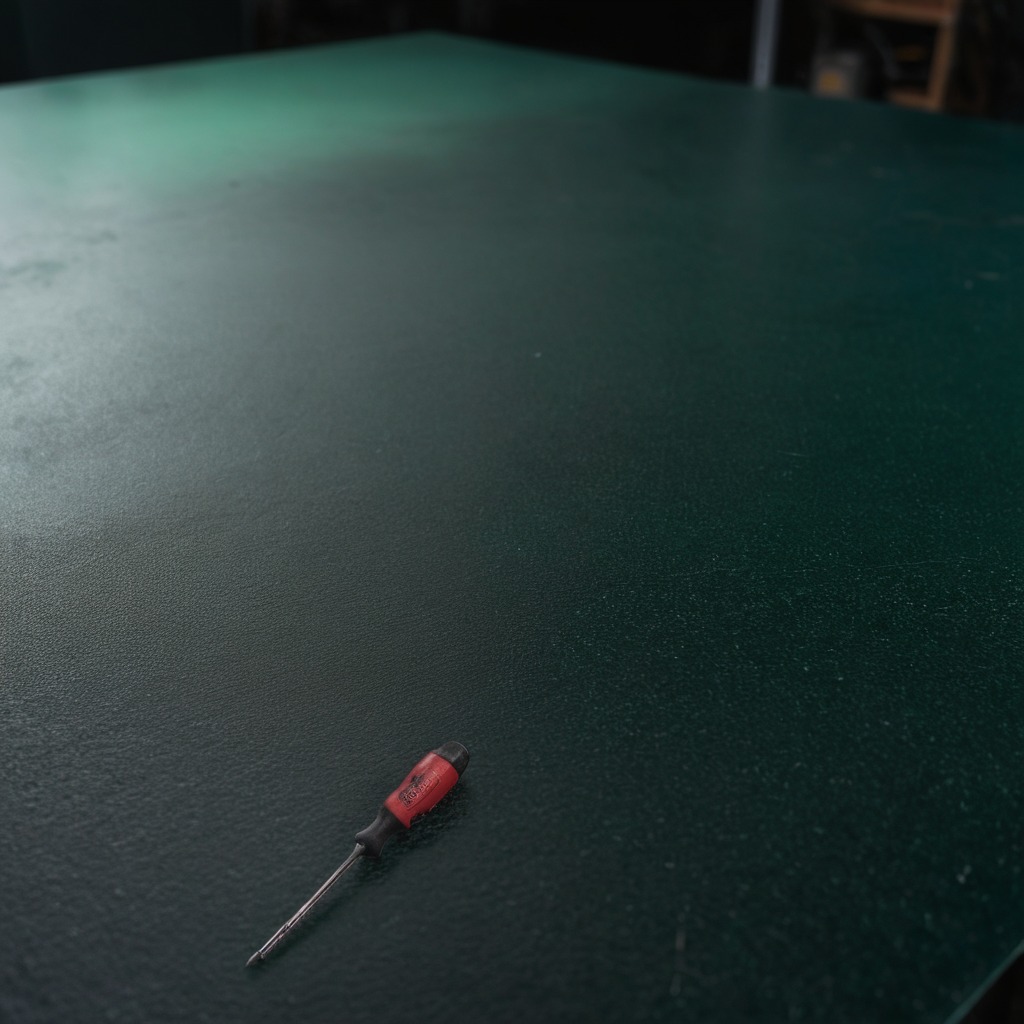
A screwdriver lies on the clean granite tabletop covered with a green rubber mat inside a workshop at night dim ambient light soft shadows worn but beneath the mat